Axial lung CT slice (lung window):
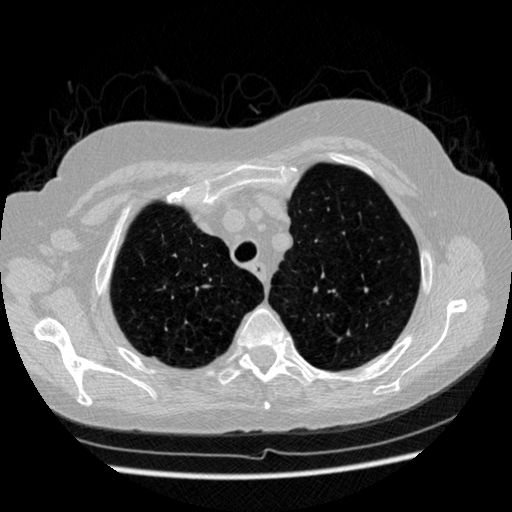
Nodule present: no